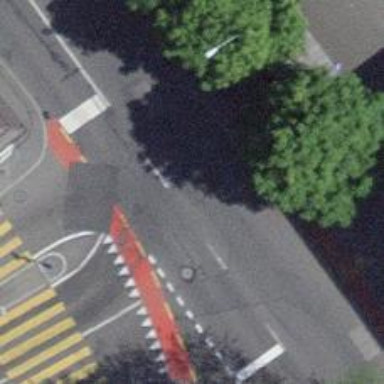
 featuring separate sidewalks on both sides and tracks for cyclists on both sides."